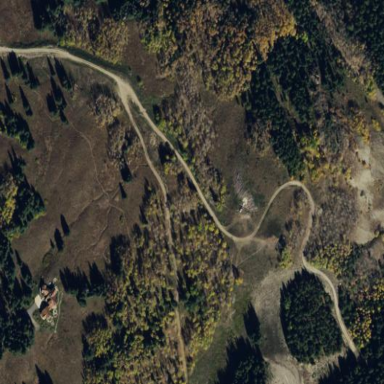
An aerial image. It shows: Intermediate downhill ski slope. The slope is groomed for backcountry skiing.